Question: Well... I know how to display custom text on each bubble in highcharts bubble chart but is it possible to have additional text appear above or outside the bubble (something like the image below)?
For those who need to know how to display custom text on bubbles, here is the required option for chart options: (<URL>
'''
plotOptions: {
series: {
dataLabels: {
enabled: true,
useHTML:true,
formatter:function(){
return "<span style='position:relative;top:-10px;'>"+this.y + "$</span>";
}
}
}
'''

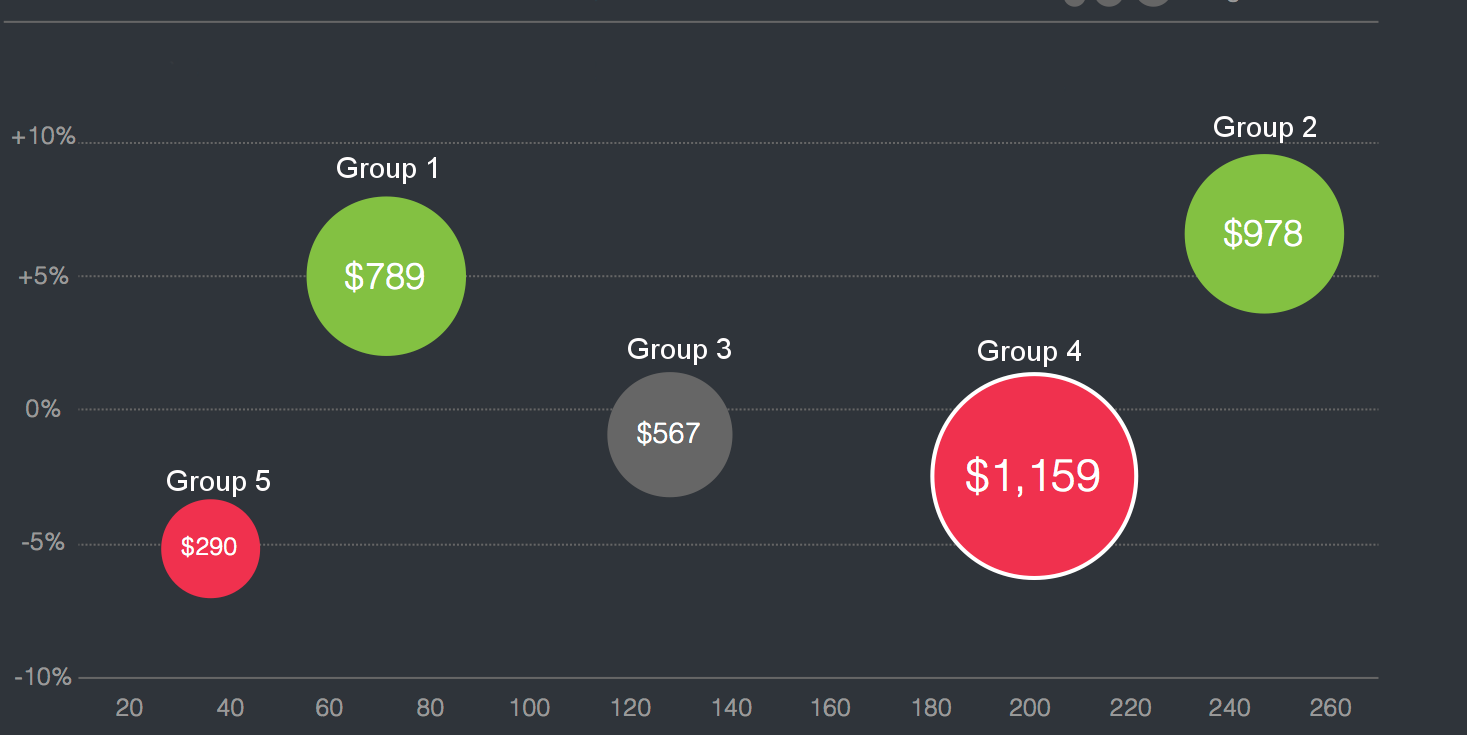
Answer: I found a solution for this anyway. I used the 'this.point.shapeArgs.r' to get the radius of each bubble in formatter function.
here is the function:
'''
formatter:function(){
return "<div class='labeltext'><span style='position :relative;top:-"+this.point.shapeArgs.r+"px;display:block'>Group #</span><span style='position:relative;top:-10px;text-align:center;'>"+this.y+"$</span></div>";
}
'''
full updated example is <URL>
To solve the "data labels being cropped" issue, take a look at <URL>